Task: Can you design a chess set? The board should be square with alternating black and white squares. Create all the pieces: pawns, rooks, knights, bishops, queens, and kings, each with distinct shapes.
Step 4118:
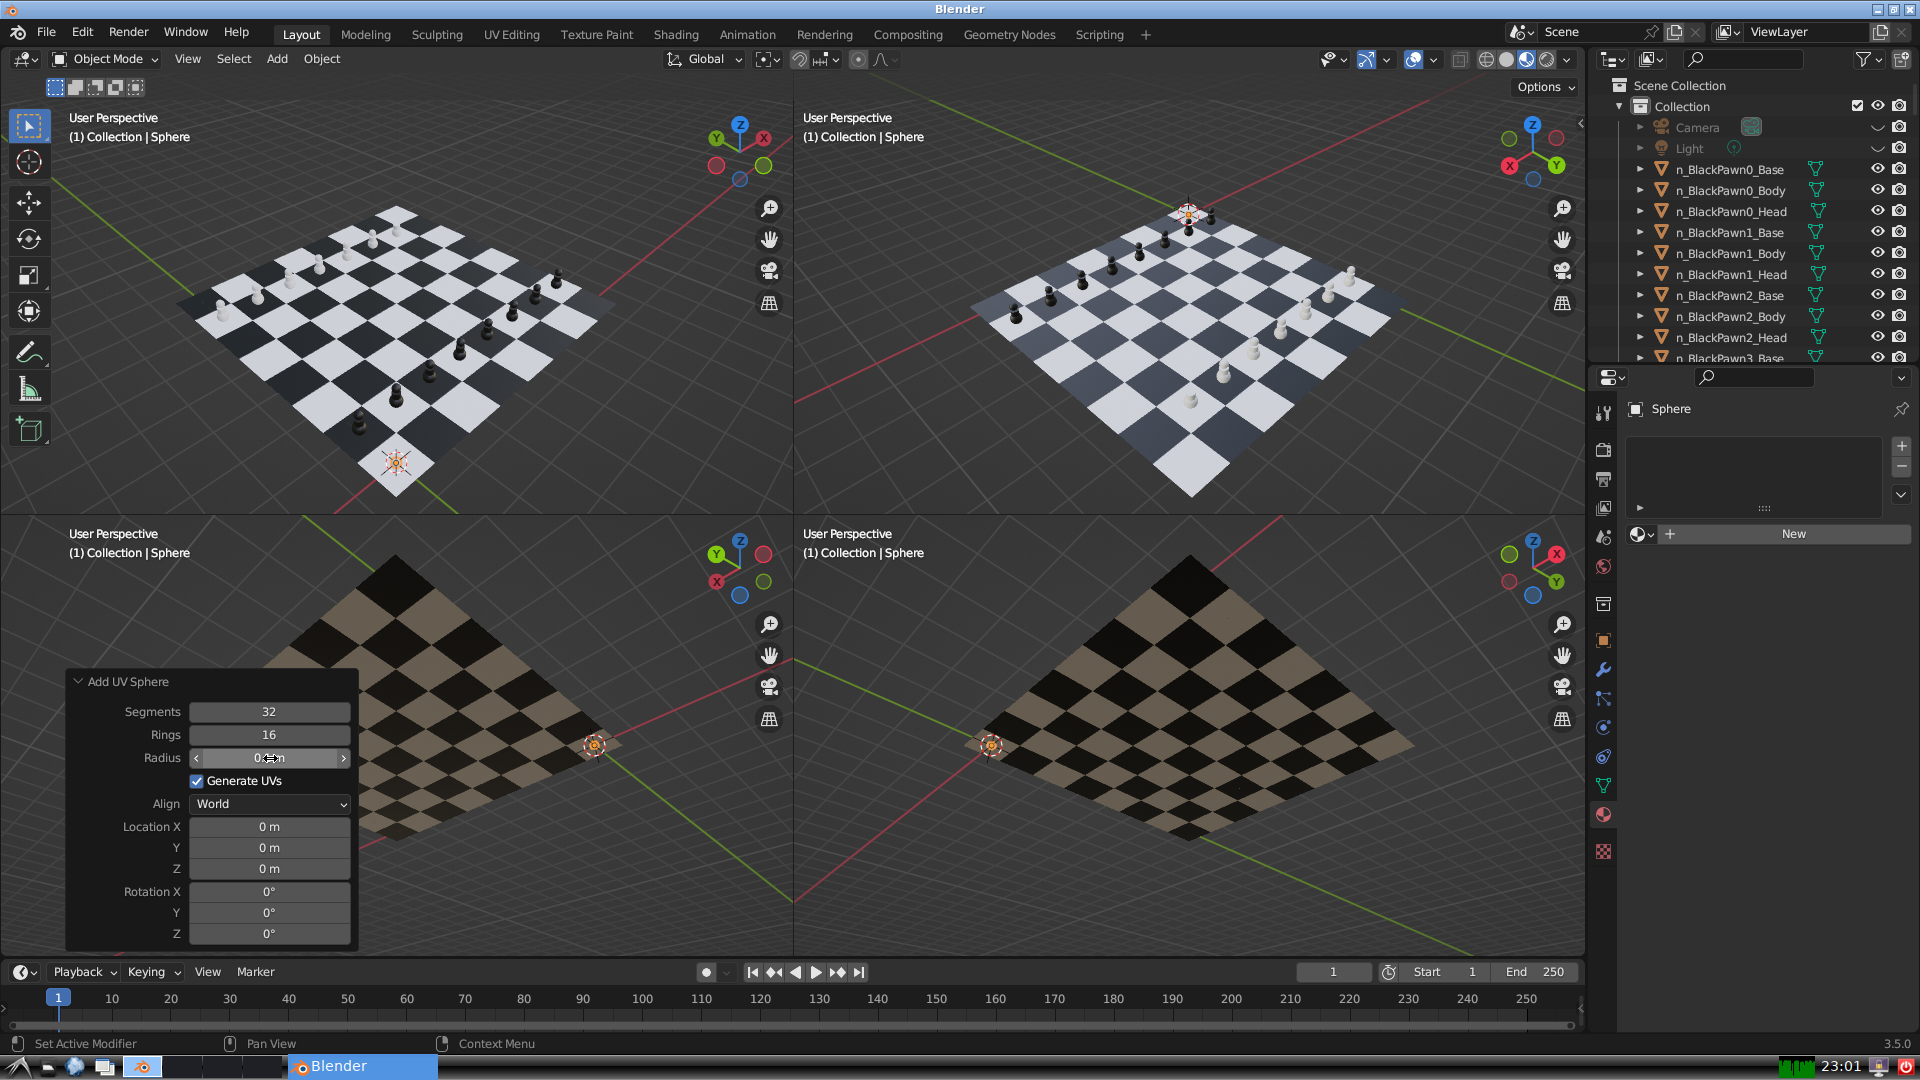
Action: {"mouse_move": [960, 540]}